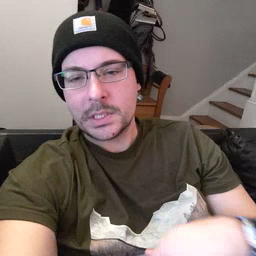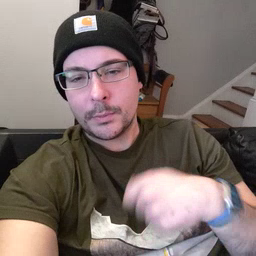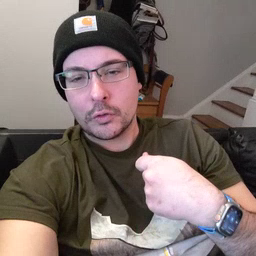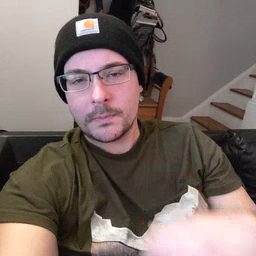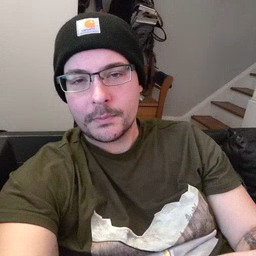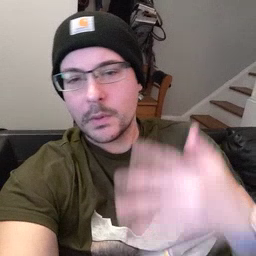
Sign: zipper